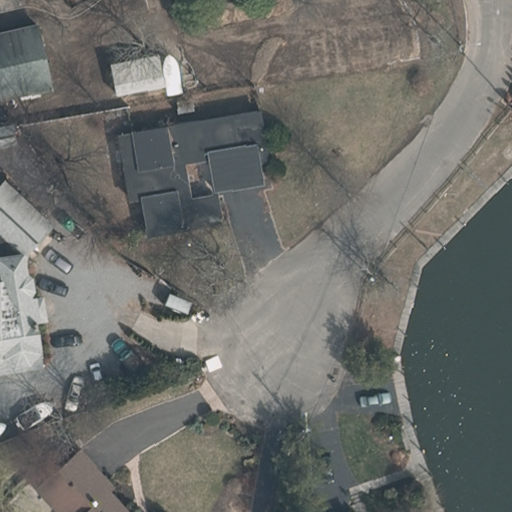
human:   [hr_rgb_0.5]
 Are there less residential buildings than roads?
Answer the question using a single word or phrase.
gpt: no

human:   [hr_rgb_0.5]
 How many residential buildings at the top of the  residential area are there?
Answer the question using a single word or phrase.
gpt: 4

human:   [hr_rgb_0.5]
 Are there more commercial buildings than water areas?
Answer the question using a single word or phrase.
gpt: no

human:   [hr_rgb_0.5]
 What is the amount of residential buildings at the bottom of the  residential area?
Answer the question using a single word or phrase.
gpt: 0

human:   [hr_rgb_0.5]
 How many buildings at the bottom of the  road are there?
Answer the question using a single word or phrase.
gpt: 1

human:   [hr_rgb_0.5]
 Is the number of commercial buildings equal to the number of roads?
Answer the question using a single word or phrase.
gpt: no

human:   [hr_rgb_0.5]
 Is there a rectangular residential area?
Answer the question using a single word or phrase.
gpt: yes

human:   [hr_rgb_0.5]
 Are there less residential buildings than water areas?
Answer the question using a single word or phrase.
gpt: no

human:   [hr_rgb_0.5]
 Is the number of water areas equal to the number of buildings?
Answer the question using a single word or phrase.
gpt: no

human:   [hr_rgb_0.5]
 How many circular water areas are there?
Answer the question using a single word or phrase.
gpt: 0

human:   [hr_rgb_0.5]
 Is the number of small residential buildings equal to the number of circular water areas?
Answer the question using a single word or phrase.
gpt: no

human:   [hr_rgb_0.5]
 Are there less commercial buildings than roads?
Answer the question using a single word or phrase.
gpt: yes

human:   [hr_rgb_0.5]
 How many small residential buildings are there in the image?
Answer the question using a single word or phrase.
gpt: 1

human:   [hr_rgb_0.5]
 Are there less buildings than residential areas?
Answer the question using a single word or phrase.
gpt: no

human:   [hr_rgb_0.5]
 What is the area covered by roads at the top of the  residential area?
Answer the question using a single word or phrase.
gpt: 0m2

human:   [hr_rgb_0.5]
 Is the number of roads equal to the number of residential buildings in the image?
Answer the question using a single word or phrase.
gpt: no

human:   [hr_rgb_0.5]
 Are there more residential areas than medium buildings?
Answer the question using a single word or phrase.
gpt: no

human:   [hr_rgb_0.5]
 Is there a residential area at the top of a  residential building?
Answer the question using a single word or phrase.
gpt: no

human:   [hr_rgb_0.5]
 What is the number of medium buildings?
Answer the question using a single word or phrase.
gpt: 3

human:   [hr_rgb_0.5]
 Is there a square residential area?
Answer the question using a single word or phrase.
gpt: no

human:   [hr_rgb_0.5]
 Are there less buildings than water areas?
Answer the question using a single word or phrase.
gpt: no

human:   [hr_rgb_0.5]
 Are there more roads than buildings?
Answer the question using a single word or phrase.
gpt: no

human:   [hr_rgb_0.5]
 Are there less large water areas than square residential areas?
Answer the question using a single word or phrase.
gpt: no

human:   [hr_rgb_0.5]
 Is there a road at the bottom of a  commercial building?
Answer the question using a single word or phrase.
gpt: no

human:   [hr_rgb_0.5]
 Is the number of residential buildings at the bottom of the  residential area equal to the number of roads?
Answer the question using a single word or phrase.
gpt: no

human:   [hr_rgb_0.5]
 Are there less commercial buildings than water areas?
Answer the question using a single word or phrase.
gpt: yes

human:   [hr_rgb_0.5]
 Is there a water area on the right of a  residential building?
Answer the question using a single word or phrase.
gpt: yes

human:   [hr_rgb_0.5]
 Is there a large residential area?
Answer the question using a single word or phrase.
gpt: yes

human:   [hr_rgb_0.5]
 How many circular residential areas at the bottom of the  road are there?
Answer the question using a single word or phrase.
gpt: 0

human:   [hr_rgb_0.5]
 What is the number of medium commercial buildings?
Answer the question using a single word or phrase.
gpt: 0

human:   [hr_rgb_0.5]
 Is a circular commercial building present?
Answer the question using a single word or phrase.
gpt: no

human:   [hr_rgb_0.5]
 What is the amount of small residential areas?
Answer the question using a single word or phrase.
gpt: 0

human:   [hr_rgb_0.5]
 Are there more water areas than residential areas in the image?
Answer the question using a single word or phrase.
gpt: no

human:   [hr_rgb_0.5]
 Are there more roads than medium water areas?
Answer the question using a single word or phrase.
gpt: yes

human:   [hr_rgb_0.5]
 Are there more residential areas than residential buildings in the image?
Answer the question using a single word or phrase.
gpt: no

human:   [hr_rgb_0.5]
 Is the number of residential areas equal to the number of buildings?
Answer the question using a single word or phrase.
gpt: no